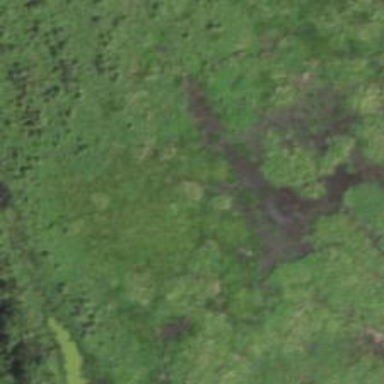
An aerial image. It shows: Marsh wetland.